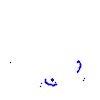
Particle: proton